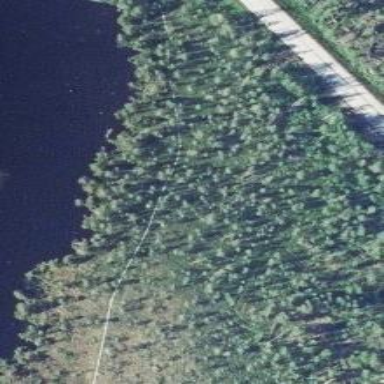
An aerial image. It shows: Path.